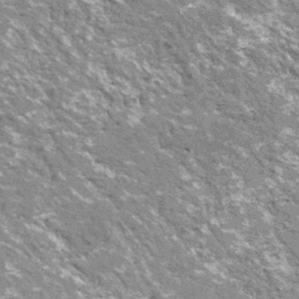
Label: frost